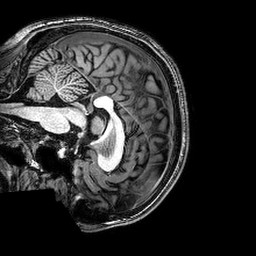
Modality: T1w
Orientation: sagittal
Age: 23
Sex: male
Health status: healthy
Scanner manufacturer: philips
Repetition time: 0.008206 s
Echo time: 0.00375 s